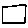
Label: square